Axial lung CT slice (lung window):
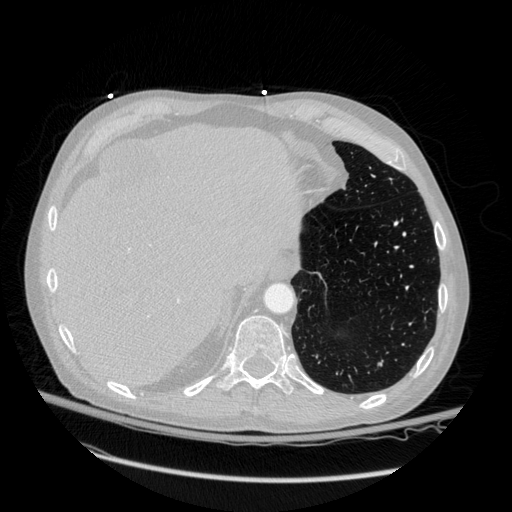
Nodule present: no